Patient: sex M, age 38
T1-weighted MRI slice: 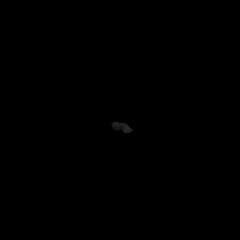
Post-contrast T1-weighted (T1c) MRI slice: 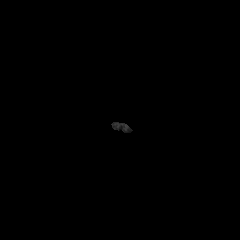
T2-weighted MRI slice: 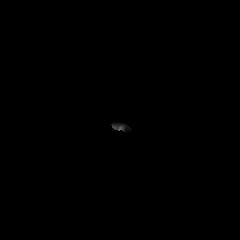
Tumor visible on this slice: no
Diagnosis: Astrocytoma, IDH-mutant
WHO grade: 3